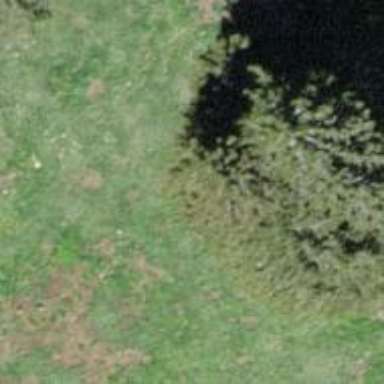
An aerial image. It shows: Needle-leaved tree in nature.